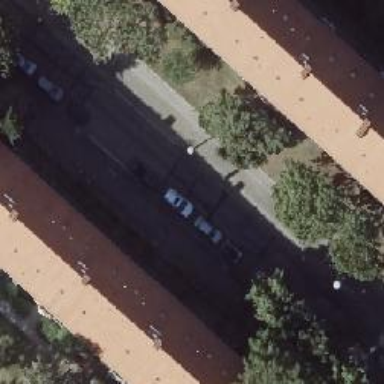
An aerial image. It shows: Residential road with sidewalks on both sides and parking lane on the right.